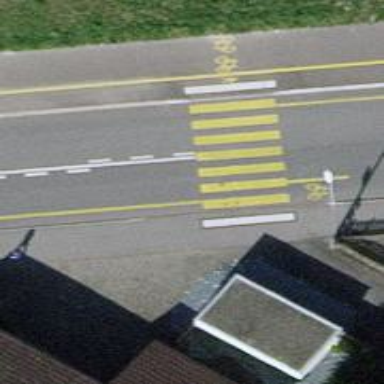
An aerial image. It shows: Uncontrolled zebra crossing.